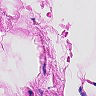
Metastatic tissue present: no